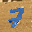
Label: 7